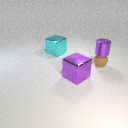
small brown rubber sphere in front of large cyan metal cube